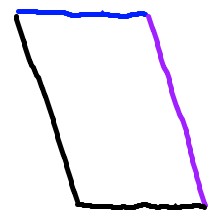
Shape: parallelogram